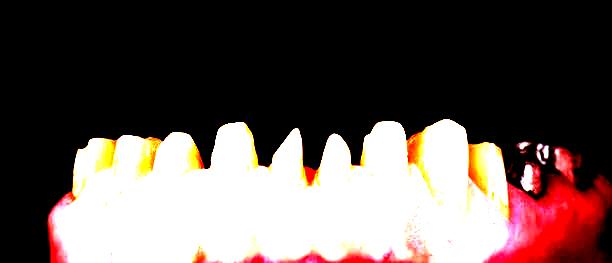
Condition: Calculus